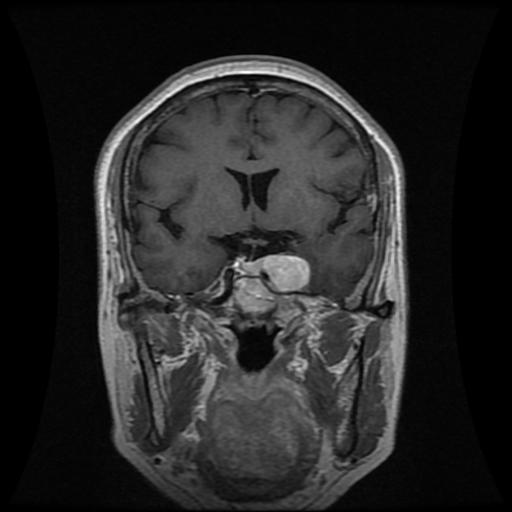
Label: meningioma